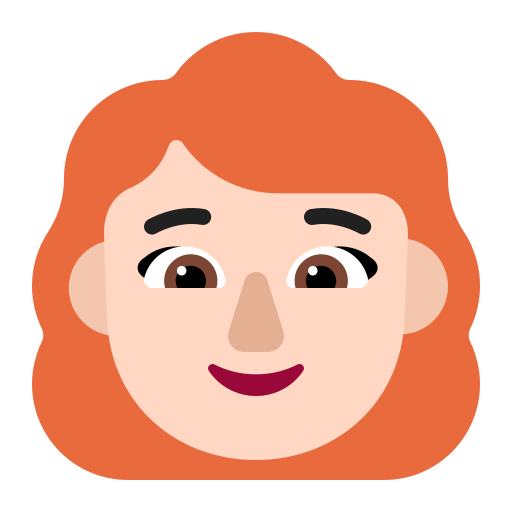
woman red hair flat light